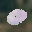
Label: 0